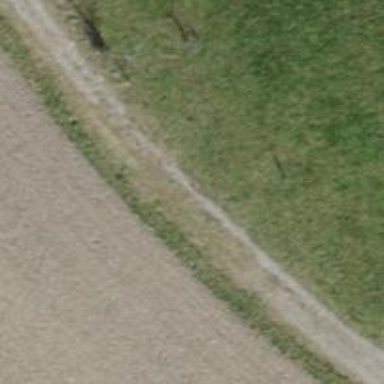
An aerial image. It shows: Grassy track with grade5 tracktype.